Question: It seems the default running environment of Visual Studio is 32 bit. And I need to run one of my application in 64 bit mode. I did the change in project property like 'Platform Target' to 64 bit. But now am not able to run my application. I got an error like "Could not load file or assembly 'MyProject' or one of its dependencies. An attempt was made to load a program with an incorrect format."
Then I tried with a new blank WebApplication. Still in there also showing the same error. I remove all the reference dll files and added the dependencies from this path "C:\Windows\Microsoft.NET\Framework64". But unfortunately Still am getting same error.
I changed the Application Pool property of my IIS (Enable 32-Bit Application = True). Then tried to run in Local IIS Web Server but that too didn't worked.
Am using Windows 7, 64 bit OS and Visual Studio 2010. And when using the following c# code to find the running environment
'''
using (RegistryKey registryKey =
Registry.LocalMachine.OpenSubKey(@"SOFTWARE\R-core\R"))
{
var envPath = Environment.GetEnvironmentVariable("PATH");
string rBinPath = (string)registryKey.GetValue("InstallPath");
string rVersion = (string)registryKey.GetValue("Current Version");
rBinPath = System.Environment.Is64BitProcess
? rBinPath + "\bin\x64" :rBinPath + "\bin\i386";
Environment.SetEnvironmentVariable(
"PATH",
envPath + Path.PathSeparator + rBinPath);
}
'''
The value of System.Environment.Is64BitProcess is always false I didn't want to follow the 64 bit path, if the running environment is 32 bit. So how to force VS to run in 64 bit mode?
Here I shared the error response page I got. Please help me to solve this issue Thank you.

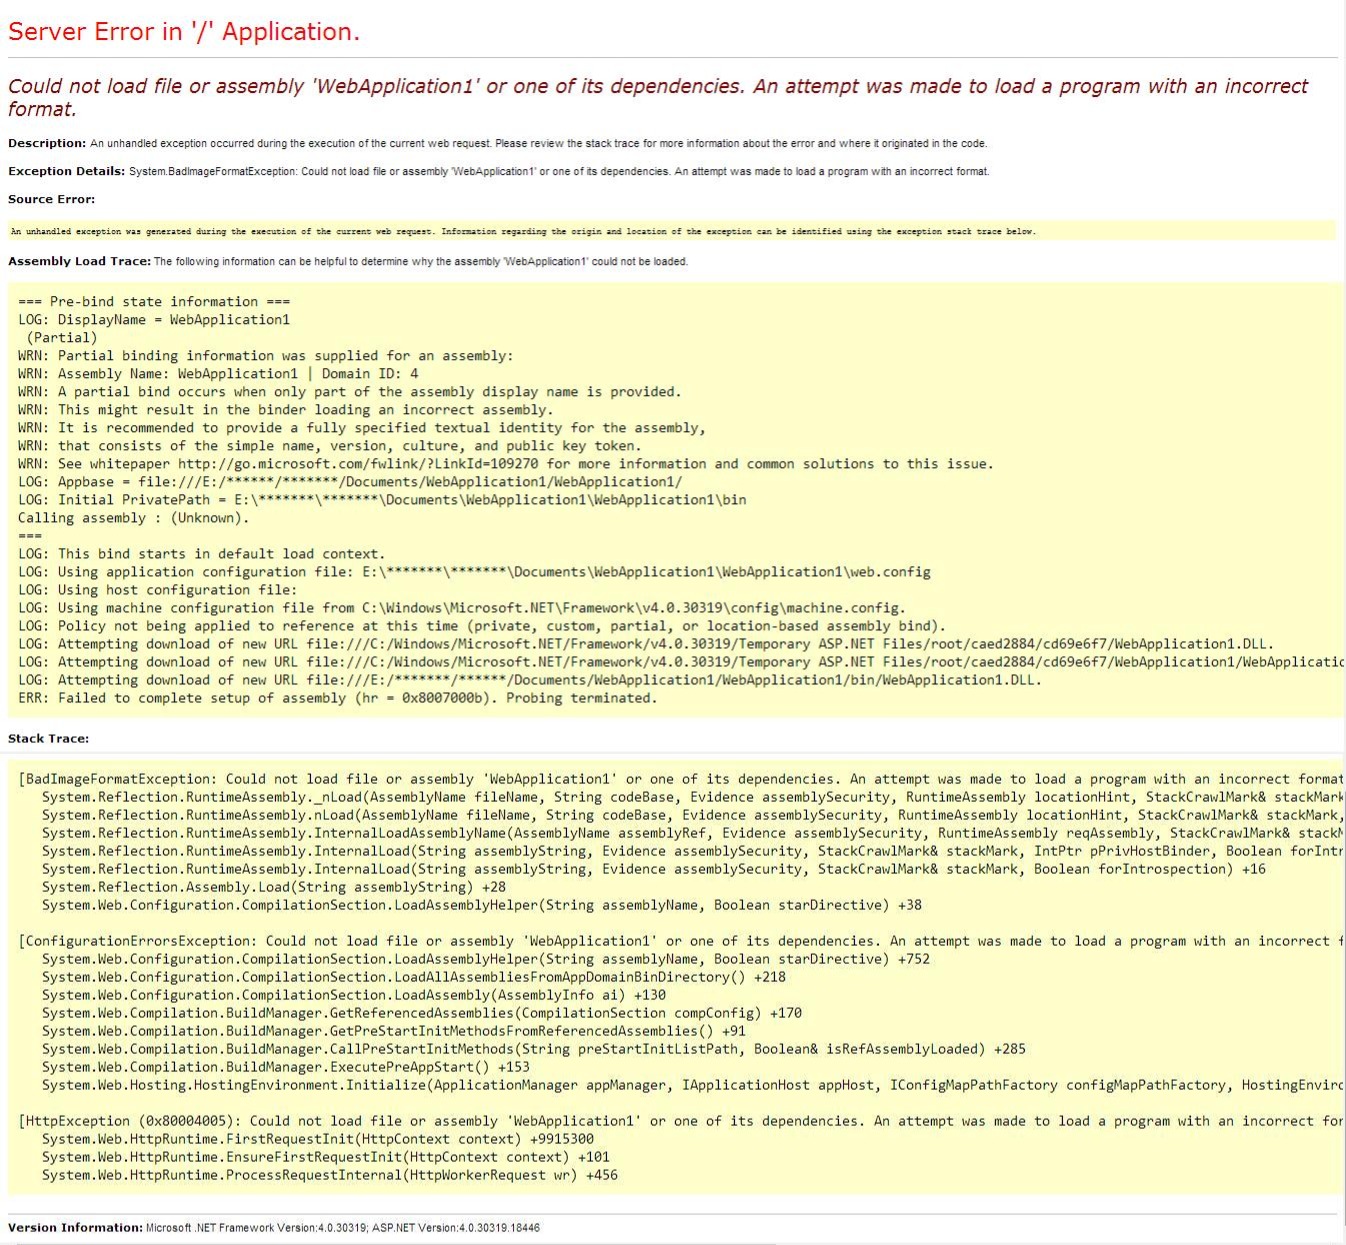
Answer: Here's step by step a procedure which is ok from my VS2013, on a 64Bits OS
- Create a blank app : New project type WebApplication > WebForm (or else) > no
authentication- Target x64 : for the Debug mode from drop down list- - - From the properties of your project, in the web tab - - - Launch the app in debug mode from visual studio